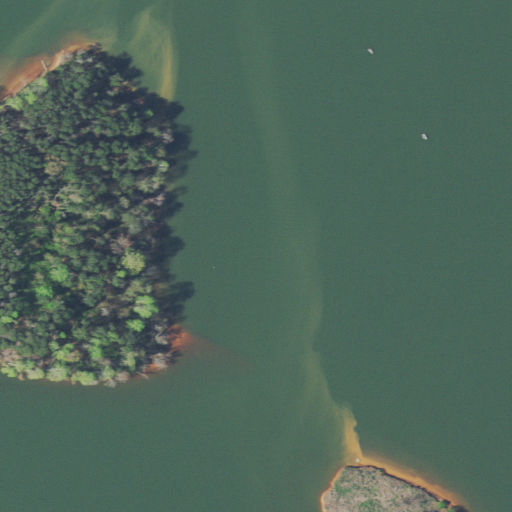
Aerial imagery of valley in Tennessee named Toestring Valley containing open water, evergreen forest, grassland, herbaceous wetlands, and deciduous forest